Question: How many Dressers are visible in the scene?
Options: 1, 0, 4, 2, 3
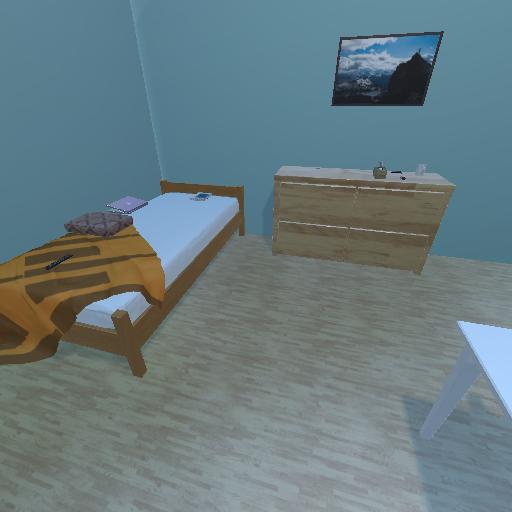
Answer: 1